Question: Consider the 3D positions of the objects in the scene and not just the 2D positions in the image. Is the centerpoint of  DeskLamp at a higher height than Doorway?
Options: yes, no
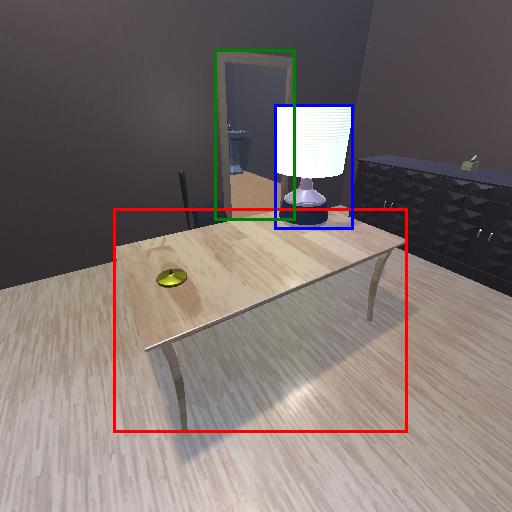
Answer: yes